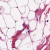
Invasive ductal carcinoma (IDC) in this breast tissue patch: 0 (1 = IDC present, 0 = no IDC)